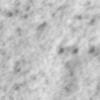
Label: no_change